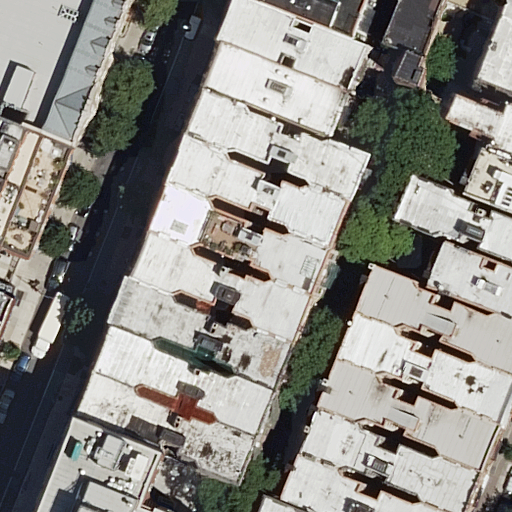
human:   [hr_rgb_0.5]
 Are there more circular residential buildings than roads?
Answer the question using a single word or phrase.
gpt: no

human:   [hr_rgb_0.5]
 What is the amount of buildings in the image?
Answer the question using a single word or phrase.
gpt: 26

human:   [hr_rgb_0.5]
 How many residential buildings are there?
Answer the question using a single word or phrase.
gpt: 26

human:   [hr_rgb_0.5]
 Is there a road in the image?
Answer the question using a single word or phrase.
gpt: yes

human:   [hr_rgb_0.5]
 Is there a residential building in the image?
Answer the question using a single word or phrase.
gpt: yes

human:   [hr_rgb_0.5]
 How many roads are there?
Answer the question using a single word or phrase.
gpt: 1

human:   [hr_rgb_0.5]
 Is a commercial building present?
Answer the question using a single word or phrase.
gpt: no

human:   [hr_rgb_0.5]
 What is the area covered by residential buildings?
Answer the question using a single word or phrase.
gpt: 6742m2

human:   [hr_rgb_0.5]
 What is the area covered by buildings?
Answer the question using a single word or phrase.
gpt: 6742m2

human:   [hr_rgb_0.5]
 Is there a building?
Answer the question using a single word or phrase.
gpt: yes

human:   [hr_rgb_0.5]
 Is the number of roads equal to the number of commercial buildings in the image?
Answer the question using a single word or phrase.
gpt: no

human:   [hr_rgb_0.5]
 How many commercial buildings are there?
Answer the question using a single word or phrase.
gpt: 0

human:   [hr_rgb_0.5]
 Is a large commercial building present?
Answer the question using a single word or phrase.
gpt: no

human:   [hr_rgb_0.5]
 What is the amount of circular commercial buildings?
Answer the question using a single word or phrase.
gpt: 0

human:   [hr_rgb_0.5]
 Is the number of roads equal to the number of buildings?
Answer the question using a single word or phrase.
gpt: no

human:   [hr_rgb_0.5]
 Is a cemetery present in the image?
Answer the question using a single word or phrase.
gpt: no

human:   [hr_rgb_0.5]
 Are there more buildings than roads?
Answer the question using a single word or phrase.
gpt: yes

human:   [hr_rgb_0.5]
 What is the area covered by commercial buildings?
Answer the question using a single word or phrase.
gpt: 0m2

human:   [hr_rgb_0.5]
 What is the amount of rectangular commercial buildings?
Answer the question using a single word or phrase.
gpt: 0

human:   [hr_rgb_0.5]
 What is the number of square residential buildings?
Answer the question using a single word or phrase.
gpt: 0

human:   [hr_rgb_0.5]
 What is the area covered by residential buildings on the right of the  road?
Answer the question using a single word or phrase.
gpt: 3660m2

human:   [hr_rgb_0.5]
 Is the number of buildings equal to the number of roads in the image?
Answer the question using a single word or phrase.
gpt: no

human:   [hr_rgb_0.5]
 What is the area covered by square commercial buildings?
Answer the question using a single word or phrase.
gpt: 0m2

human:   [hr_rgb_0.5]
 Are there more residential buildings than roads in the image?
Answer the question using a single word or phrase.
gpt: yes

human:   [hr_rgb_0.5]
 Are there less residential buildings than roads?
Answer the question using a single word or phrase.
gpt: no

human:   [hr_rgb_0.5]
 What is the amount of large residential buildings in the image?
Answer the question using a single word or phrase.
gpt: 2

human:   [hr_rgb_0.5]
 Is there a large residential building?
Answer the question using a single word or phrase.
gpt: yes

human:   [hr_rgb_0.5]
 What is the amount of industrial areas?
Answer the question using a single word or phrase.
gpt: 0

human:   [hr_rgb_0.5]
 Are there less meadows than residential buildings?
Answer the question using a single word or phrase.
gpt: yes

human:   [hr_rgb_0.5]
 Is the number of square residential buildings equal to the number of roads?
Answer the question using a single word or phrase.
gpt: no

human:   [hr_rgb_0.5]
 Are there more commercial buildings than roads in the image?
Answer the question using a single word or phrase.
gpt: no

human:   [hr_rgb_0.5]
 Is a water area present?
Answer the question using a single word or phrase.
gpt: no

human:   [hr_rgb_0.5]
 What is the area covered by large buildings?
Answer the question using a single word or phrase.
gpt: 2178m2

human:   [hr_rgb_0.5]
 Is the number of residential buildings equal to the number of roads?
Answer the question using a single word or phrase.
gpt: no

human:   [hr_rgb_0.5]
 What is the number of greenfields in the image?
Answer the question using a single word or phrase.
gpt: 0

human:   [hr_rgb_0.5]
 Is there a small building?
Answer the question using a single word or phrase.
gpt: yes

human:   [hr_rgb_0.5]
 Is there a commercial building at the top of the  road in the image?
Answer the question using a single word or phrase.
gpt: no

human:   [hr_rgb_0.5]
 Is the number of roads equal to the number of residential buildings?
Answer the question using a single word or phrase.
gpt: no

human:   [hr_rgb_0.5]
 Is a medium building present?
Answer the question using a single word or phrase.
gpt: yes

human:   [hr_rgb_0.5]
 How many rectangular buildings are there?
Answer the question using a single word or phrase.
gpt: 11

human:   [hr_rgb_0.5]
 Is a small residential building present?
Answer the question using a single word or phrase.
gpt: yes

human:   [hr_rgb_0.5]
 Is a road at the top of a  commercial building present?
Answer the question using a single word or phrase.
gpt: no

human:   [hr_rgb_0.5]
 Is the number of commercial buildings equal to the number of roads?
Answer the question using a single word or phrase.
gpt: no

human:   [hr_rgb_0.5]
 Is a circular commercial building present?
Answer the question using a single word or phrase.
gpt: no

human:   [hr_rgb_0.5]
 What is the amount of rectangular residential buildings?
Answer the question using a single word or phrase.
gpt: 11

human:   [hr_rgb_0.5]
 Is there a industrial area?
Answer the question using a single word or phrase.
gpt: no

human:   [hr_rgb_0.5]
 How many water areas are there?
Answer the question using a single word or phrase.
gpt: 0

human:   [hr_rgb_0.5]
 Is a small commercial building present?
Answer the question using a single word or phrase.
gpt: no

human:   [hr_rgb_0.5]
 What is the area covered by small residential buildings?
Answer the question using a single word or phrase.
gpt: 140m2

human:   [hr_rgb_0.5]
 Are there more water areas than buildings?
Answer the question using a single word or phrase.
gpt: no

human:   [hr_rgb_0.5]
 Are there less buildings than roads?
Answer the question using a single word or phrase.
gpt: no

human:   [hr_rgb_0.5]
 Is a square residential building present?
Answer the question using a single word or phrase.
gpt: no

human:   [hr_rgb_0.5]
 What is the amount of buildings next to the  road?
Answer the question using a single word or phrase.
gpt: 26

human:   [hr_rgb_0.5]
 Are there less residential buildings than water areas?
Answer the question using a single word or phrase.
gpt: no

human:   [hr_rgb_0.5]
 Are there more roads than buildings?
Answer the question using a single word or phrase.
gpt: no

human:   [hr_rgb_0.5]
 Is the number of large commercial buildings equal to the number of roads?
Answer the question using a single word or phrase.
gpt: no

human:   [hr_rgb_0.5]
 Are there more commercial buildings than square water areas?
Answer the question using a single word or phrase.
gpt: no

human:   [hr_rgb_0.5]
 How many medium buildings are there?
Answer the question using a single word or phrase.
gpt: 17

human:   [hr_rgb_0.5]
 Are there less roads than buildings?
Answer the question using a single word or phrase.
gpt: yes

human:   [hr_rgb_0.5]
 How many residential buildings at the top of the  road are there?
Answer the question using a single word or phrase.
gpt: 8

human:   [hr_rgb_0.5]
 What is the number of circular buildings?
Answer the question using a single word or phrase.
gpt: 0

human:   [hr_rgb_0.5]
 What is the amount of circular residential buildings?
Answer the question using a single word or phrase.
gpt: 0

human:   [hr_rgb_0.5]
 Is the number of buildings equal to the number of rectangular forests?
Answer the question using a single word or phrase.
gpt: no

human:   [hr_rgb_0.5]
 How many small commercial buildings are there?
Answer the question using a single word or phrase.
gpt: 0